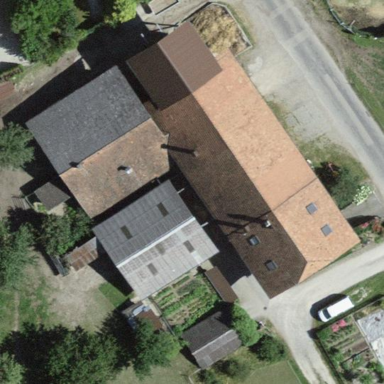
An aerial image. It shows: Farmyard area.